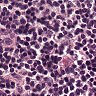
Metastatic tissue present: no